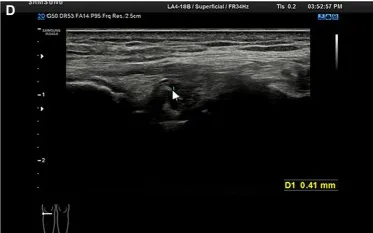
Patient joint ultrasonography images. (D) The image demonstrates the formation of tophi (size D = 0.41 mm, indicated by the arrow).
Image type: radiology (ultrasound)